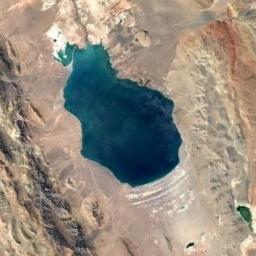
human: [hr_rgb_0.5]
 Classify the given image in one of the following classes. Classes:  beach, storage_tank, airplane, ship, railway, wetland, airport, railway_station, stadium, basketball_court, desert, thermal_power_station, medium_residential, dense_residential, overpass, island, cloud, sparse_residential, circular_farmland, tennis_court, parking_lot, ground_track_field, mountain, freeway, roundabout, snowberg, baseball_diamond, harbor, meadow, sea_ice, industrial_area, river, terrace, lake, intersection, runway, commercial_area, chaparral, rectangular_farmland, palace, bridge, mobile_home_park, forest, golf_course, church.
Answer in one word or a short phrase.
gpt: lake